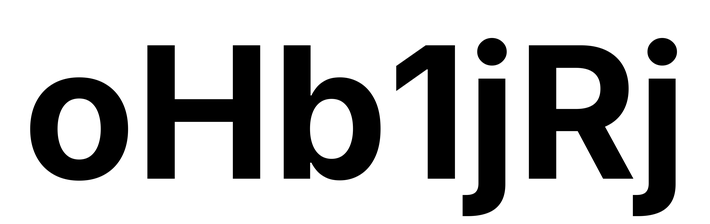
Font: Inter_Bold